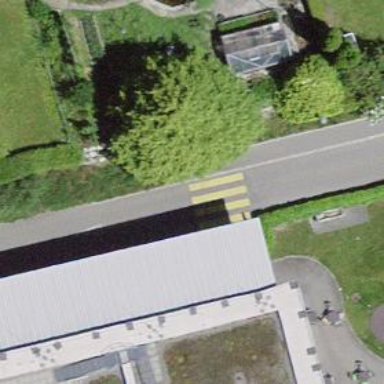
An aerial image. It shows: Zebra crossing on the road.